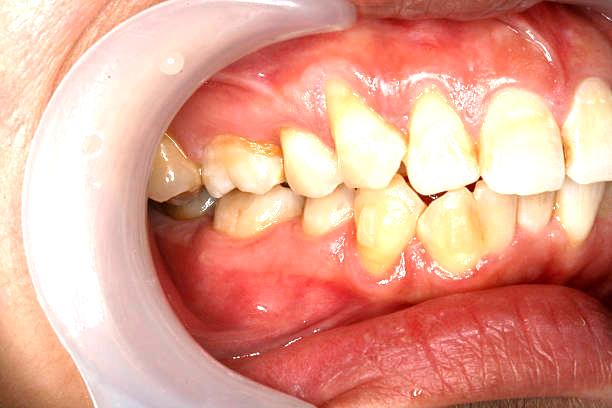
Condition: Gingivitis